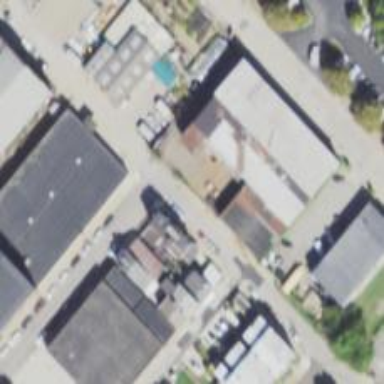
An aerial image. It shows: Commercial building.